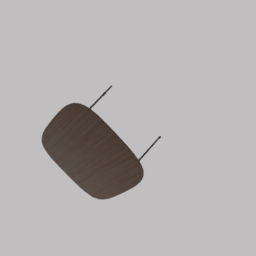
Label: furniture